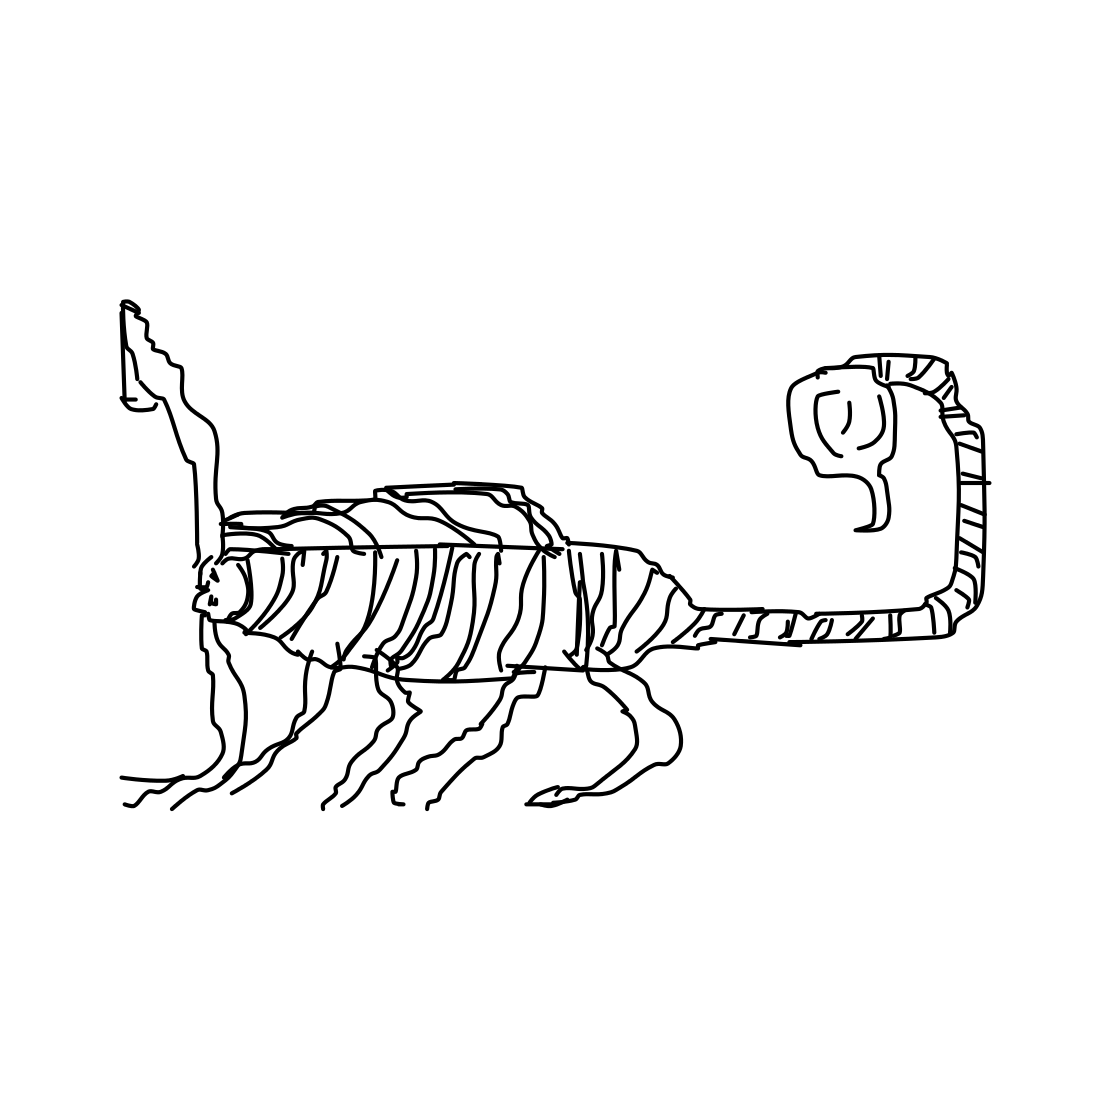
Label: scorpion